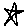
Label: star